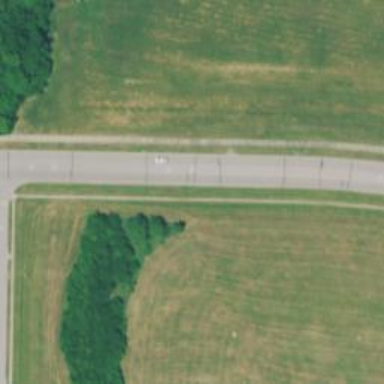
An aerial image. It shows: Road with left marking.